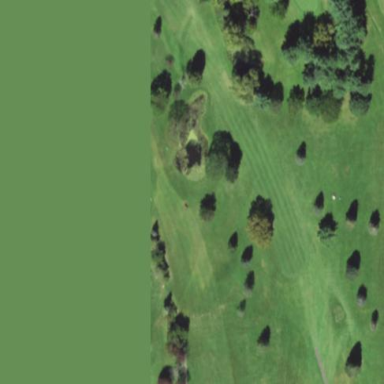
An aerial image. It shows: Grassy area designated as golf fairway.